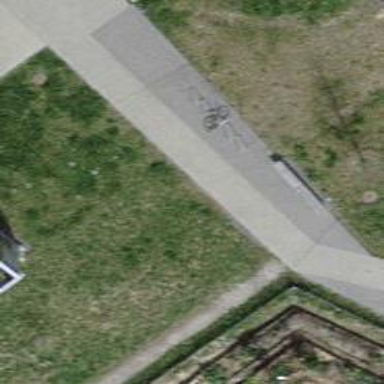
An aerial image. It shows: Bicycle parking area with stands.